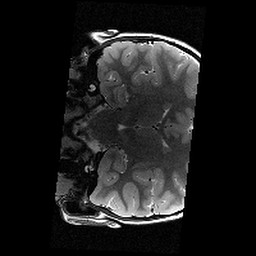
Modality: T2w
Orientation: coronal
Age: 11
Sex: female
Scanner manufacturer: siemens
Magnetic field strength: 3 T
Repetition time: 9.23 s
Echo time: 0.067 s